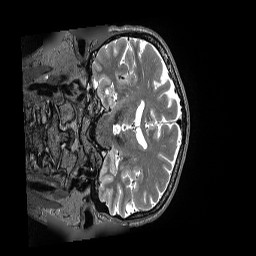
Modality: T2w
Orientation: coronal
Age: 54
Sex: female